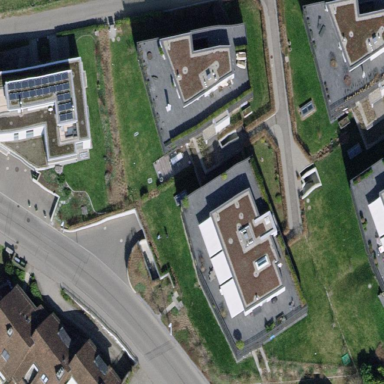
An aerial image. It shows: Image showing building with apartments.